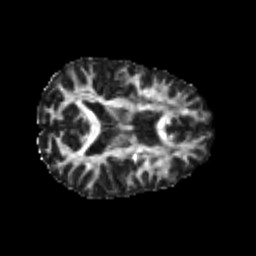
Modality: FA
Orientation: axial
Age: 25
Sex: female
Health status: healthy
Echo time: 0.074 s